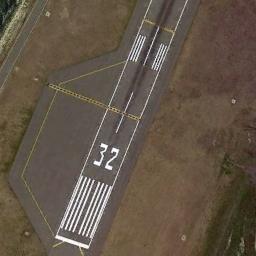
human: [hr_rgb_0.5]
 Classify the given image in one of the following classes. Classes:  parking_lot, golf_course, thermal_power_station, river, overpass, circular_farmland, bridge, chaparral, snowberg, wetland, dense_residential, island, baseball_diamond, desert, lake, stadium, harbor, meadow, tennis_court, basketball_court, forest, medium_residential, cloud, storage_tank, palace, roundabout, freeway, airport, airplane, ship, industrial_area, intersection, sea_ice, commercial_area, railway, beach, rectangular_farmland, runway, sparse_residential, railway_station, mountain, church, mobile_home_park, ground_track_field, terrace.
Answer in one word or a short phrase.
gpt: runway